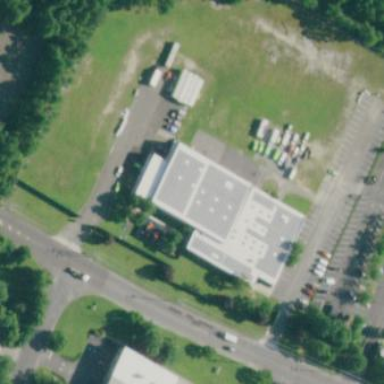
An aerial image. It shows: Part of building.